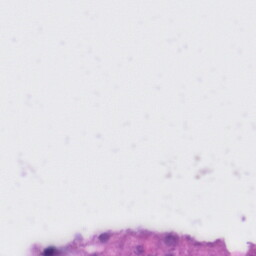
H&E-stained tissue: Liver